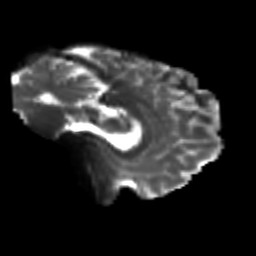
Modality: T2w
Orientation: sagittal
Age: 24
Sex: male
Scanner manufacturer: siemens
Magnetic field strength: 3 T
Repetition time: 3.5 s
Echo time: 0.104 s